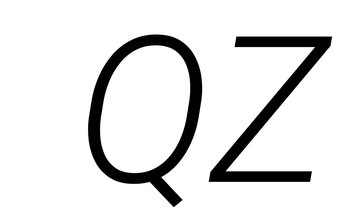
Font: Roboto-Italic_Light_Italic